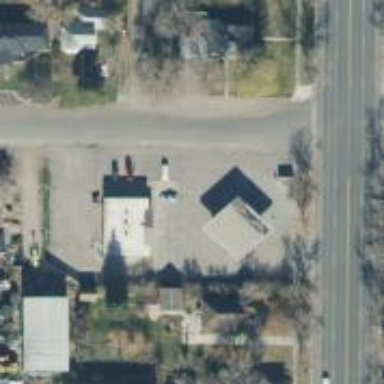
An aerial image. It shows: Convenience shop.